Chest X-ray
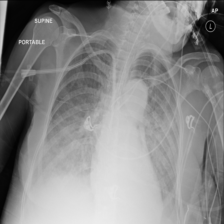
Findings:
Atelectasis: negative
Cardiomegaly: negative
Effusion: negative
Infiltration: negative
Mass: negative
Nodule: negative
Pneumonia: negative
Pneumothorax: negative
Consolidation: negative
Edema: negative
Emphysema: negative
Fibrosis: negative
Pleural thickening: negative
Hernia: negative